Question: I updated some of my CSS styles to use normalize.css recently but discovered an apparent inconsistency - it seems that in IE9 it won't let me set margins 0 around a checkbox element. But I couldn't find any specific mention of the problem. <URL> And here's a screenshot of what it looks like in Firefox, Chrome and IE9

The reset styles are copy pasted from latest version of html5 boilerplate, which itself uses normalize.css by Nicolas Gallagher.
As I understood normalize.css, the idea is to keep some browser defaults but create a consistent layout for the components. However, from my quick testing, it looks like in fact there should not be a 'margin:0' around (checkbox/radio) inputs in order to create consistent layout, <URL>.
Having said that, smarter people than me worked on both normalize.css and html5 boilerplate, so either I'm missing something, or misunderstanding something.
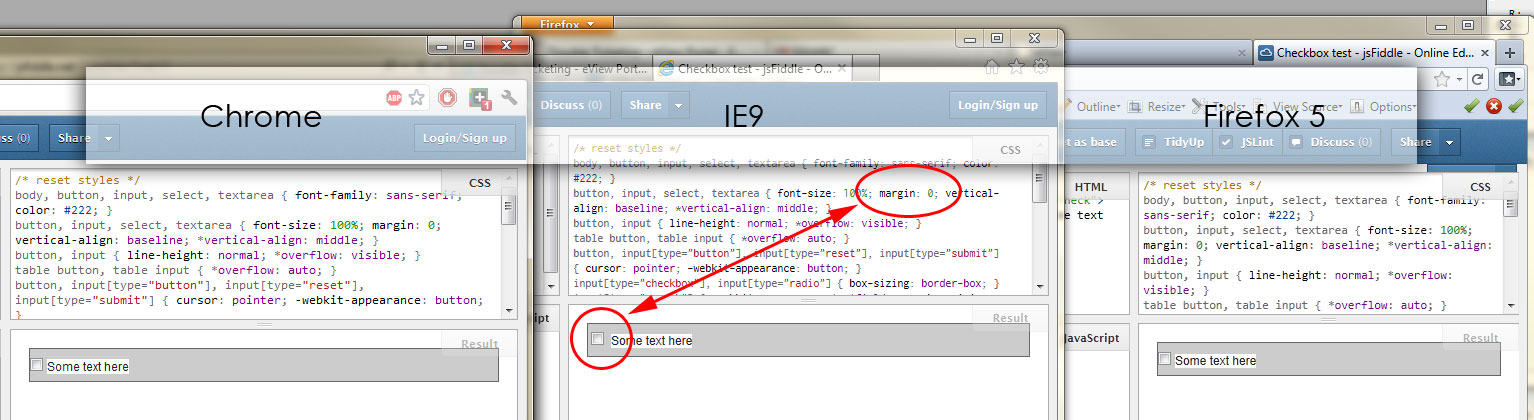
Answer: IE9 adds padding. I guess that reset script doesn't take that into account. Add 'padding: 0' and you'll be set.